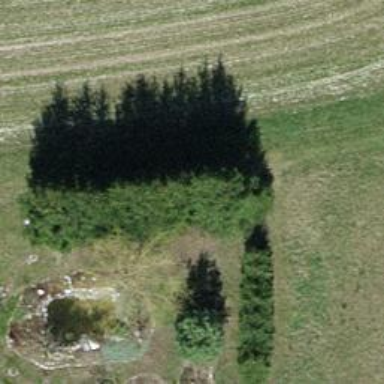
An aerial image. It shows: Single tag "natural: tree."